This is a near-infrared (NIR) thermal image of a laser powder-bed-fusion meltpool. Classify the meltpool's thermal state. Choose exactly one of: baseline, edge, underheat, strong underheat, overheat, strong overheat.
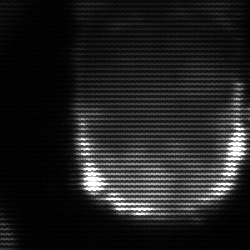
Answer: baseline